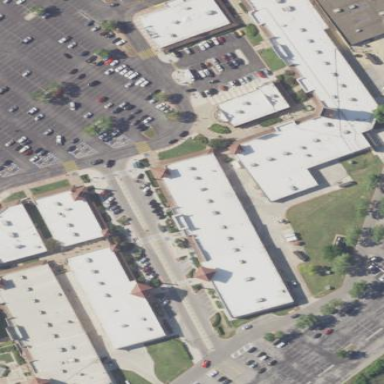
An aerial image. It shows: Retail building.